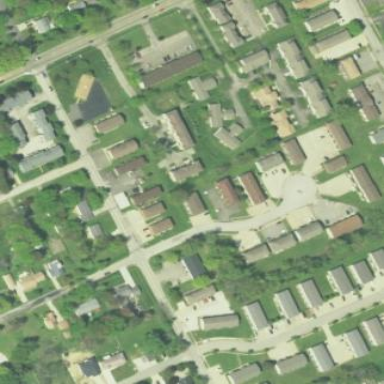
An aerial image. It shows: Charming neighbourhood.